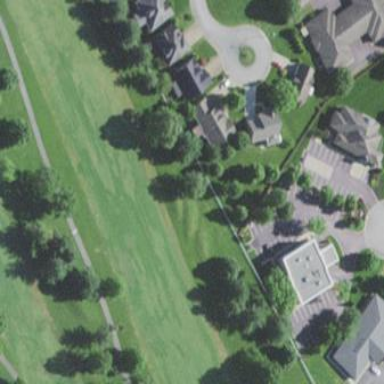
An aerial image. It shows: Grass area designated as golf tee.